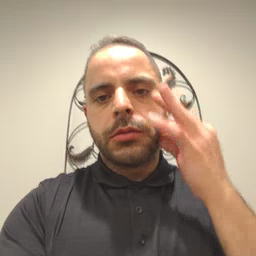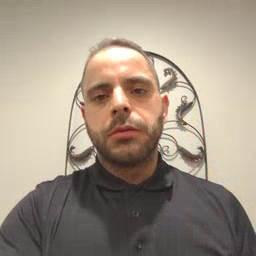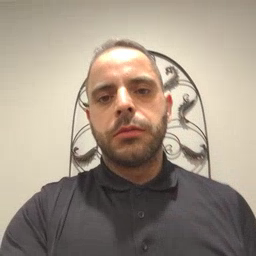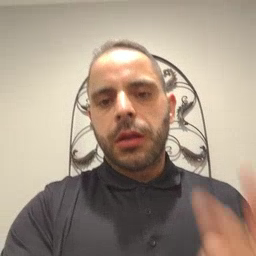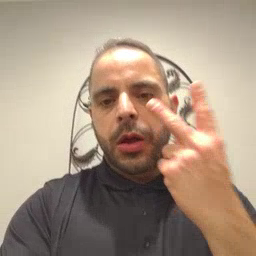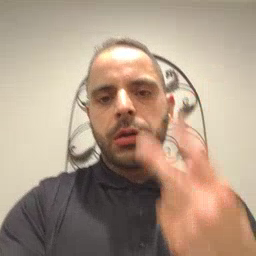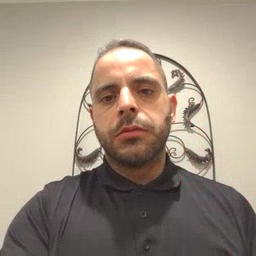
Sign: look